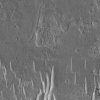
Atmospheric dust classification: not_dusty